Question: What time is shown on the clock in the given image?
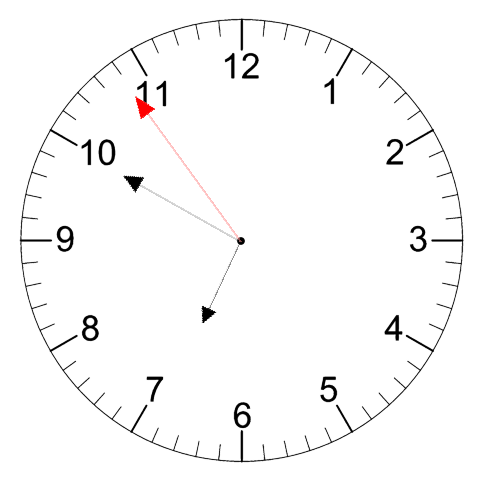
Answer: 06:49:54